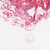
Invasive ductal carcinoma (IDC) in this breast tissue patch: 0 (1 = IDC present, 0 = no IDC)